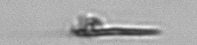
Label: fiber_TAG_external_detritus